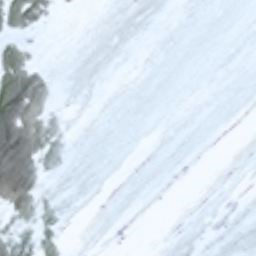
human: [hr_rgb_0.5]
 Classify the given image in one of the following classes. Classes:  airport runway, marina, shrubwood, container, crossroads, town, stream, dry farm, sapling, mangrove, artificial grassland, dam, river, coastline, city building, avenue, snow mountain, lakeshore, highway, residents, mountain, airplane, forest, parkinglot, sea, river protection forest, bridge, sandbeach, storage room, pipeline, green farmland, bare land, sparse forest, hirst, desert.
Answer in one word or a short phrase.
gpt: snow mountain